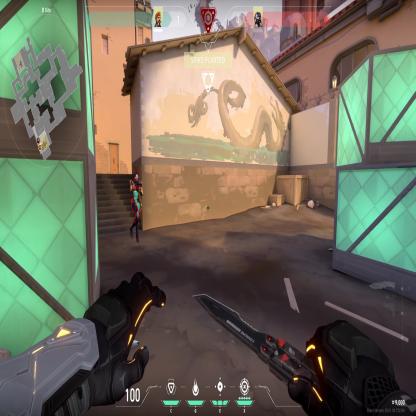
Label: enemy